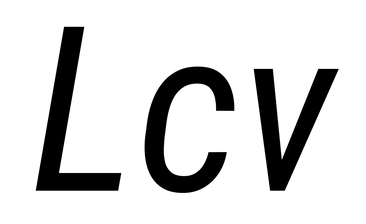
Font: Roboto-Italic_Condensed_Italic